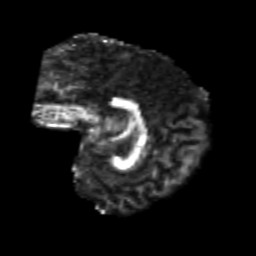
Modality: FA
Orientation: sagittal
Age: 24
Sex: female
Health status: healthy
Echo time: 0.074 s